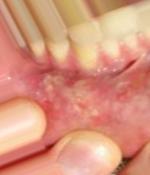
Condition: Mouth Ulcer